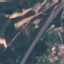
Land use / land cover: Highway